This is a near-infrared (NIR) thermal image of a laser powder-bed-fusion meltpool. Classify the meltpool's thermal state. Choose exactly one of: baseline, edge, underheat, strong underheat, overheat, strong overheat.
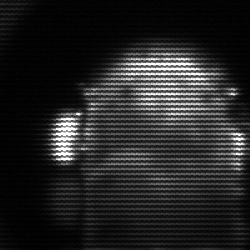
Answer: baseline